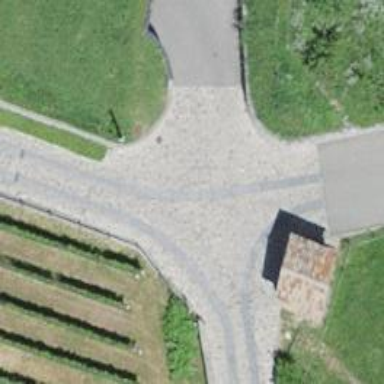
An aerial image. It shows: Unclassified road with cobblestone surface.